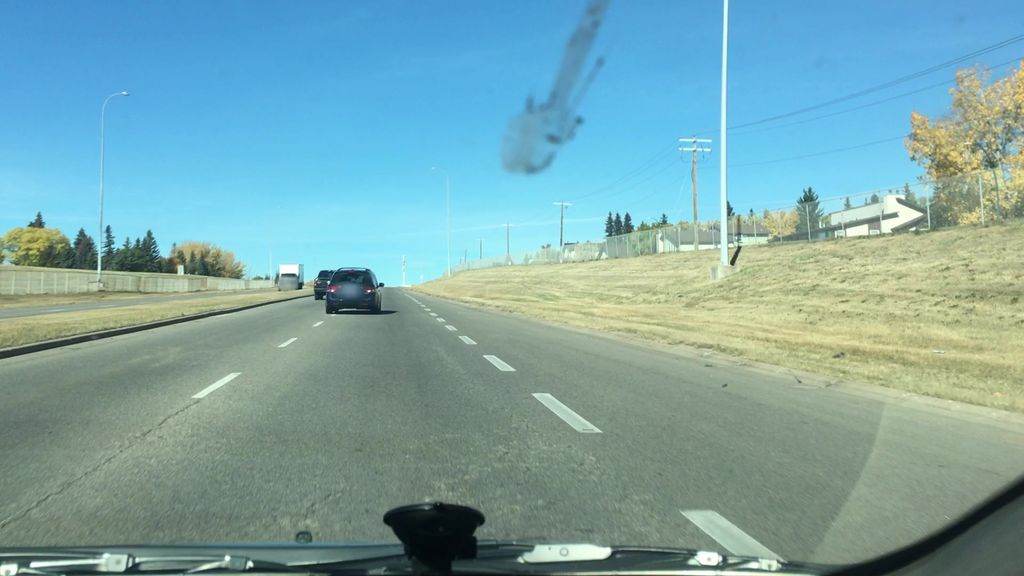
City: calgary